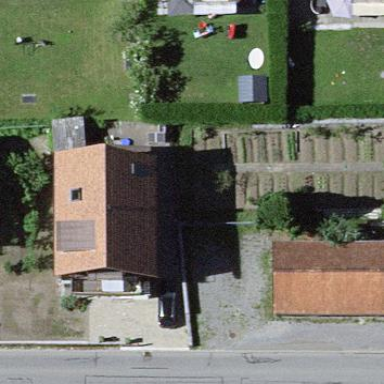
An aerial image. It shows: Garden that is leisure land.